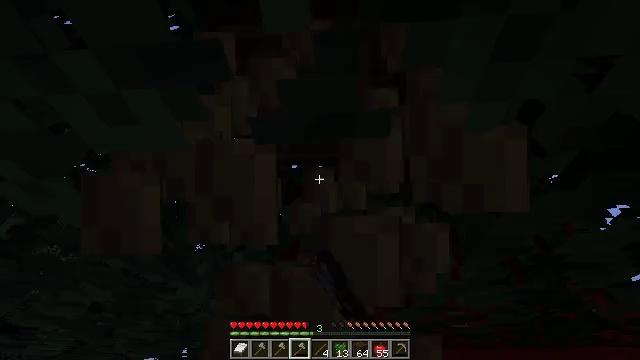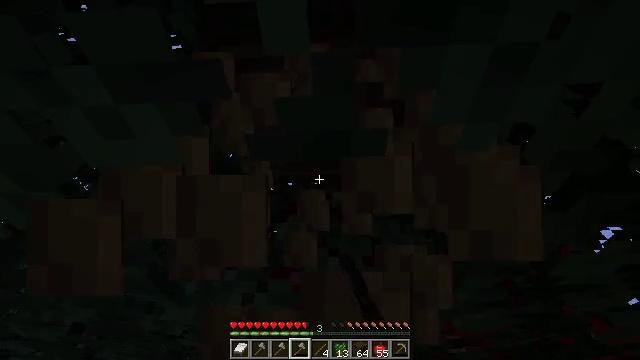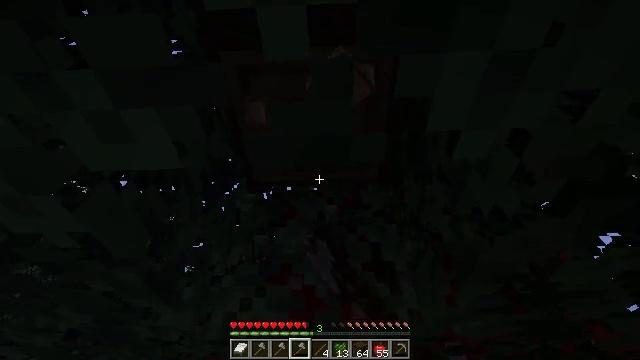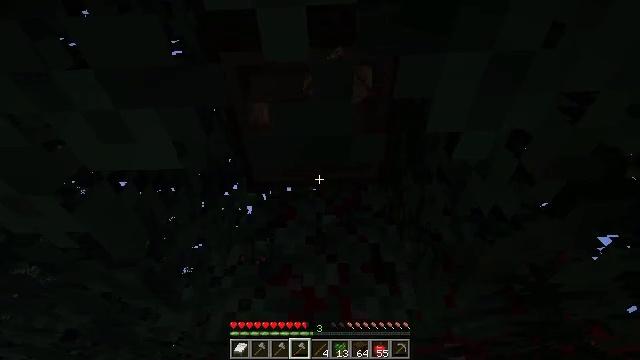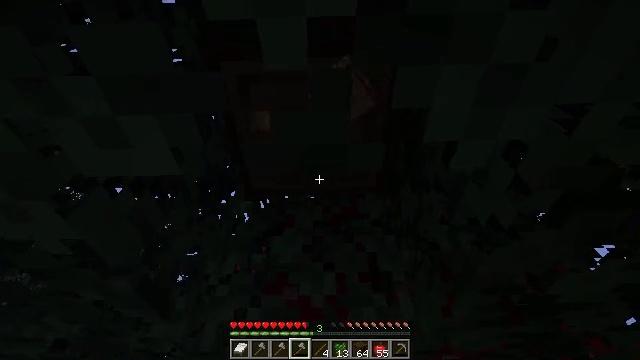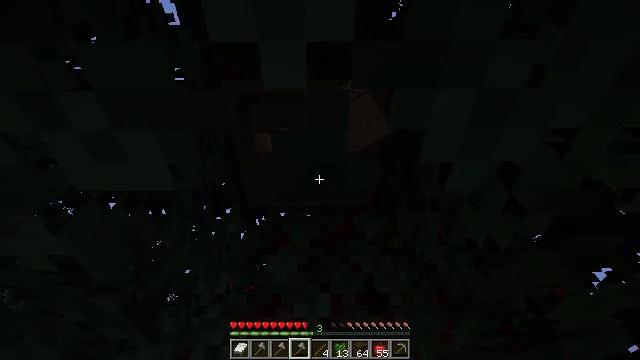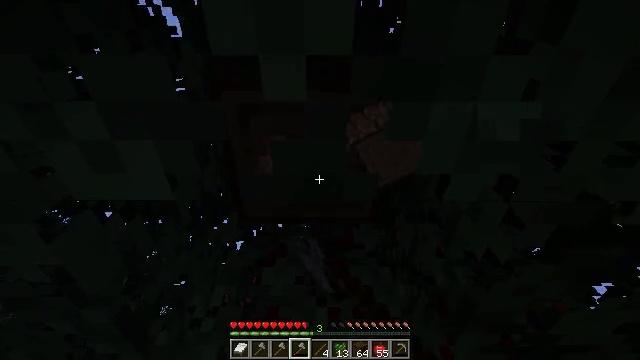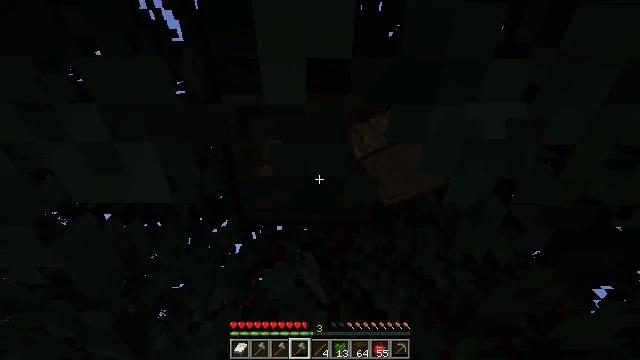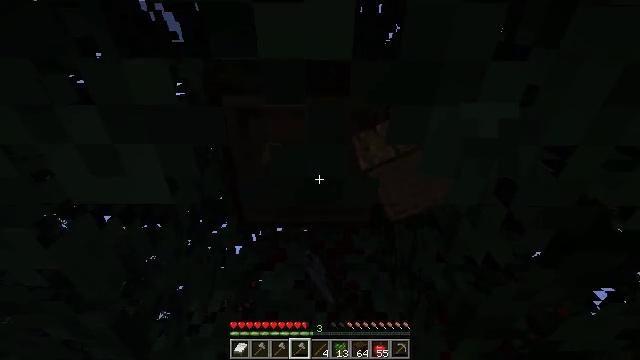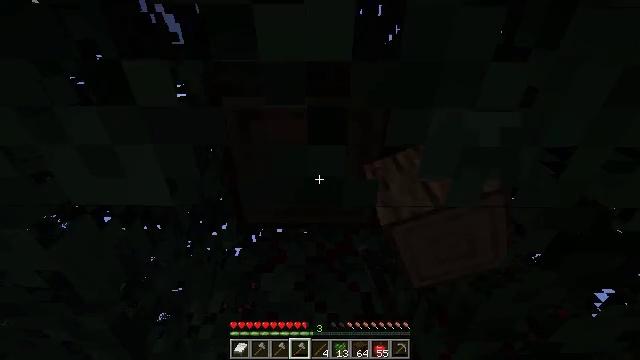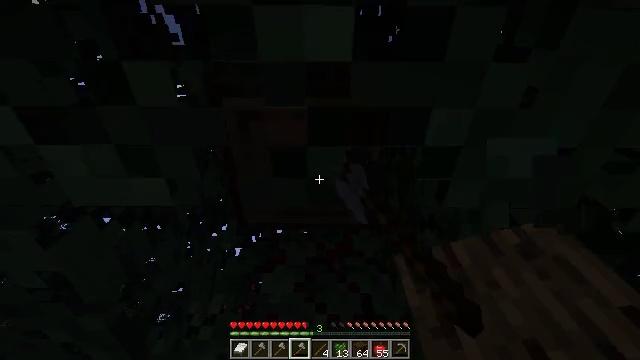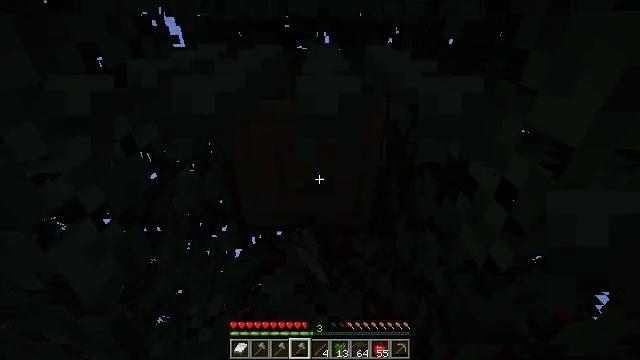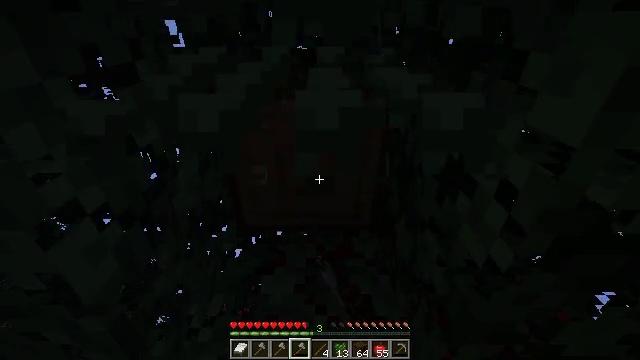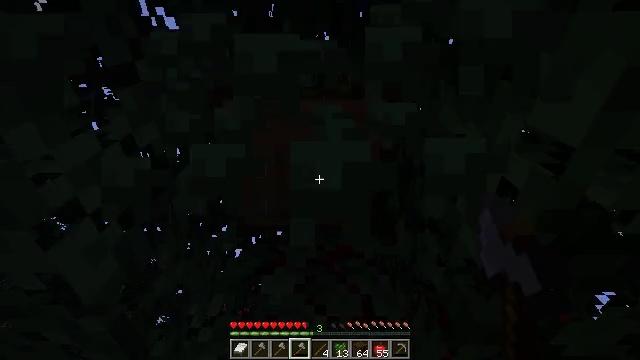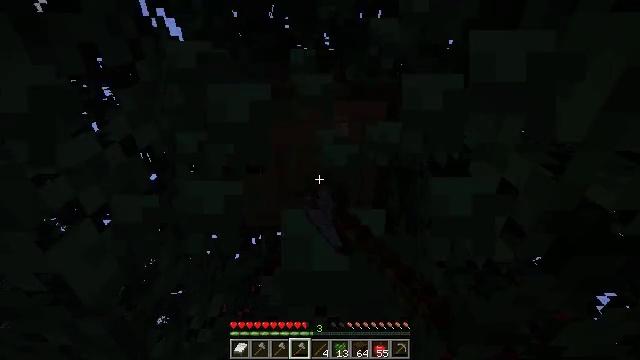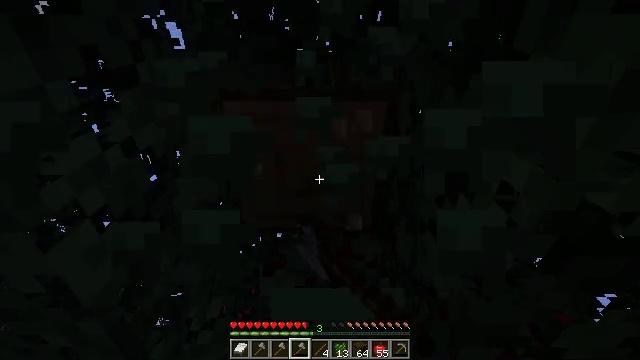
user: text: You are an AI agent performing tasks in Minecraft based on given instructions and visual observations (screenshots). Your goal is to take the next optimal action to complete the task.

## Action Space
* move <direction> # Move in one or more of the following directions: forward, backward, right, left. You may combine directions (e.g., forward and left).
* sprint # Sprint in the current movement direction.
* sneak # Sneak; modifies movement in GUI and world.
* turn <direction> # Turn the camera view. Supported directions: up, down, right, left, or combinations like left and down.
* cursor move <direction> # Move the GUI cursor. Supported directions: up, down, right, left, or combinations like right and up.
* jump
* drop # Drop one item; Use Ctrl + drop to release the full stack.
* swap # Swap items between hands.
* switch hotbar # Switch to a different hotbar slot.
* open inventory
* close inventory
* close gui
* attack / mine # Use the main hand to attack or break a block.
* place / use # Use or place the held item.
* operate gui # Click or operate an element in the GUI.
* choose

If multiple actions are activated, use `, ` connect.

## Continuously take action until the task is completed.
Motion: motion action
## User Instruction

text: Gather oak leaves by attacking.
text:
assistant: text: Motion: turn right and up, attack / mine
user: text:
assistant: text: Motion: turn up, attack / mine
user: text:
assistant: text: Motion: attack / mine
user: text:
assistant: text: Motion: turn up, attack / mine
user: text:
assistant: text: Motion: turn right and up, attack / mine
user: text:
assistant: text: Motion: turn up, attack / mine
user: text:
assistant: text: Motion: attack / mine
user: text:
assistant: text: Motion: attack / mine
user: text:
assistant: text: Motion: attack / mine
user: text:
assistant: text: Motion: attack / mine
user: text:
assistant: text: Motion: attack / mine
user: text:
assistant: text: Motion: attack / mine
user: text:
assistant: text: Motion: attack / mine
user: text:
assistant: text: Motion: attack / mine
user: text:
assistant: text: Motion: attack / mine
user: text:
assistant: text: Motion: attack / mine